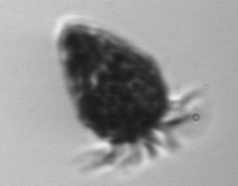
Label: Strombidium_morphotype2